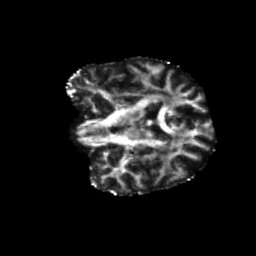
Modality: FA
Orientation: coronal
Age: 62
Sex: female
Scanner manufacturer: siemens
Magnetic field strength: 3 T
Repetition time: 5.25 s
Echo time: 0.08 s